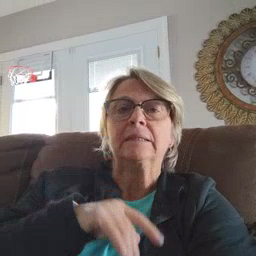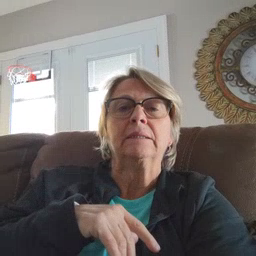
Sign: taste